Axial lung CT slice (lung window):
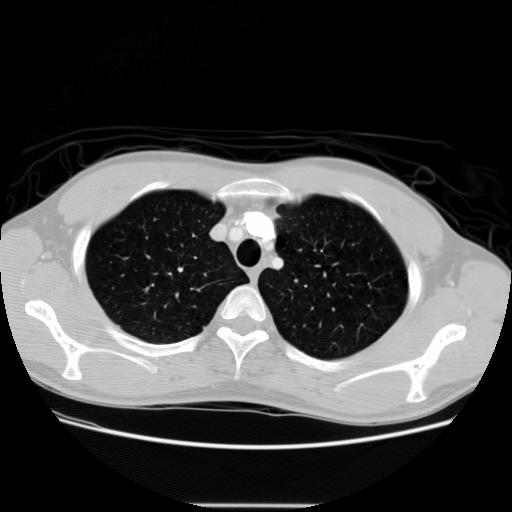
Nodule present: no